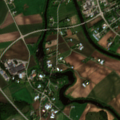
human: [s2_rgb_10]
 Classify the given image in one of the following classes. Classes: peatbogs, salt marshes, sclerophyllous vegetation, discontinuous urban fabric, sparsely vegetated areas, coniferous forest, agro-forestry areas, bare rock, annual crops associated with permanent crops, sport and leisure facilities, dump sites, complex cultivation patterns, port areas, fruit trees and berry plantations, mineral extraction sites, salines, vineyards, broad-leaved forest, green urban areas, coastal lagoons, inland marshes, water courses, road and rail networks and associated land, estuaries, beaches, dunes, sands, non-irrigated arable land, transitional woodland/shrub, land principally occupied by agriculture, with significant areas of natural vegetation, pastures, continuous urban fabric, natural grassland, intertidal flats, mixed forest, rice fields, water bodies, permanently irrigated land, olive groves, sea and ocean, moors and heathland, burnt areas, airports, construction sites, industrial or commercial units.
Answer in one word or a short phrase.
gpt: discontinuous urban fabric, industrial or commercial units, non-irrigated arable land, land principally occupied by agriculture, with significant areas of natural vegetation